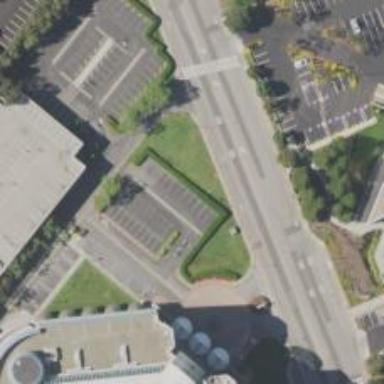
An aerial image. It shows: Parking area with park and ride facility.